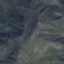
Land use / land cover class: HerbaceousVegetation